高三 · 组合几何学
如图, $a / / b / / c, A B=2, B C=3$, 则 $\frac{A_{1} B_{1}}{B_{1} C_{1}}$ 等于 ( )

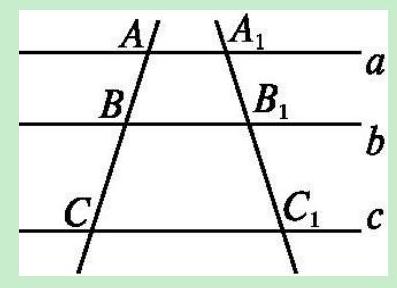
A. $\frac{3}{2}$
B. $\frac{2}{3}$
C. $\frac{2}{5}$
D. $\frac{3}{5}$
答案: B
解析: 解答: $\because \mathrm{a} / / \mathrm{b} / / \mathrm{c}, \therefore \frac{\mathrm{A}_{1} \mathrm{~B}_{1}}{\mathrm{~B}_{1} \mathrm{C}_{1}}=\frac{\mathrm{AB}}{\mathrm{BC}}=\frac{2}{3}$.

分析: 本题主要考查了平行线分线段成比例定理, 解决问题的关键是根据平行线分线段成比例定理分析计算即可